RGB frame:
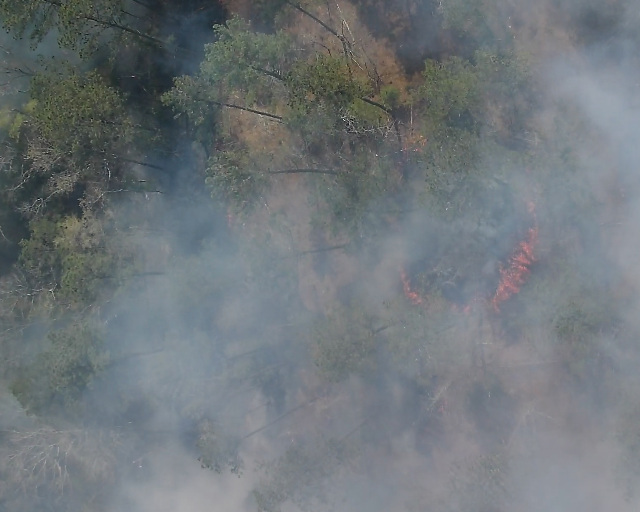
Thermal frame:
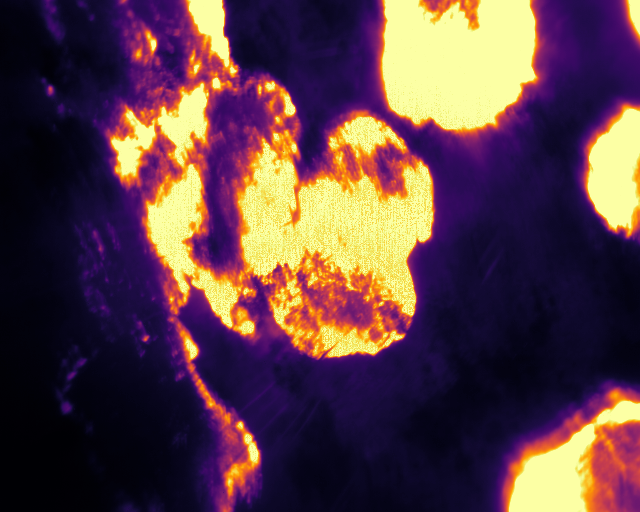
Captured: 2026-02-26 02:29:47
Pixels at or above 80 °C: 107634 (fraction of frame: 0.3285)